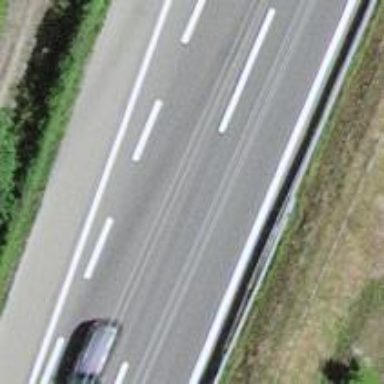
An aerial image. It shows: Asphalt motorway.